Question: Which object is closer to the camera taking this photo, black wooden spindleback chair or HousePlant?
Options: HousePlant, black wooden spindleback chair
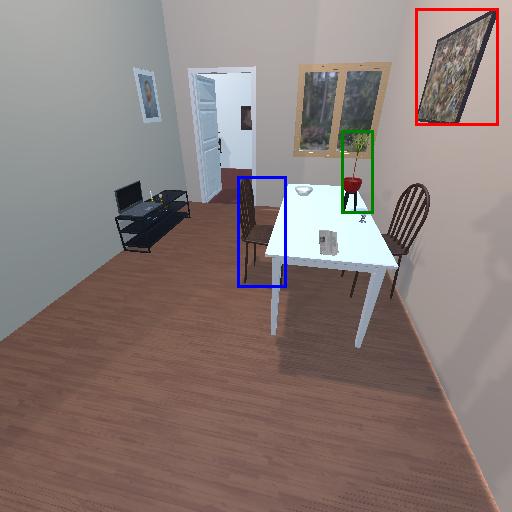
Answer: HousePlant